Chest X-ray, AP view. Patient: 39 years old, sex F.
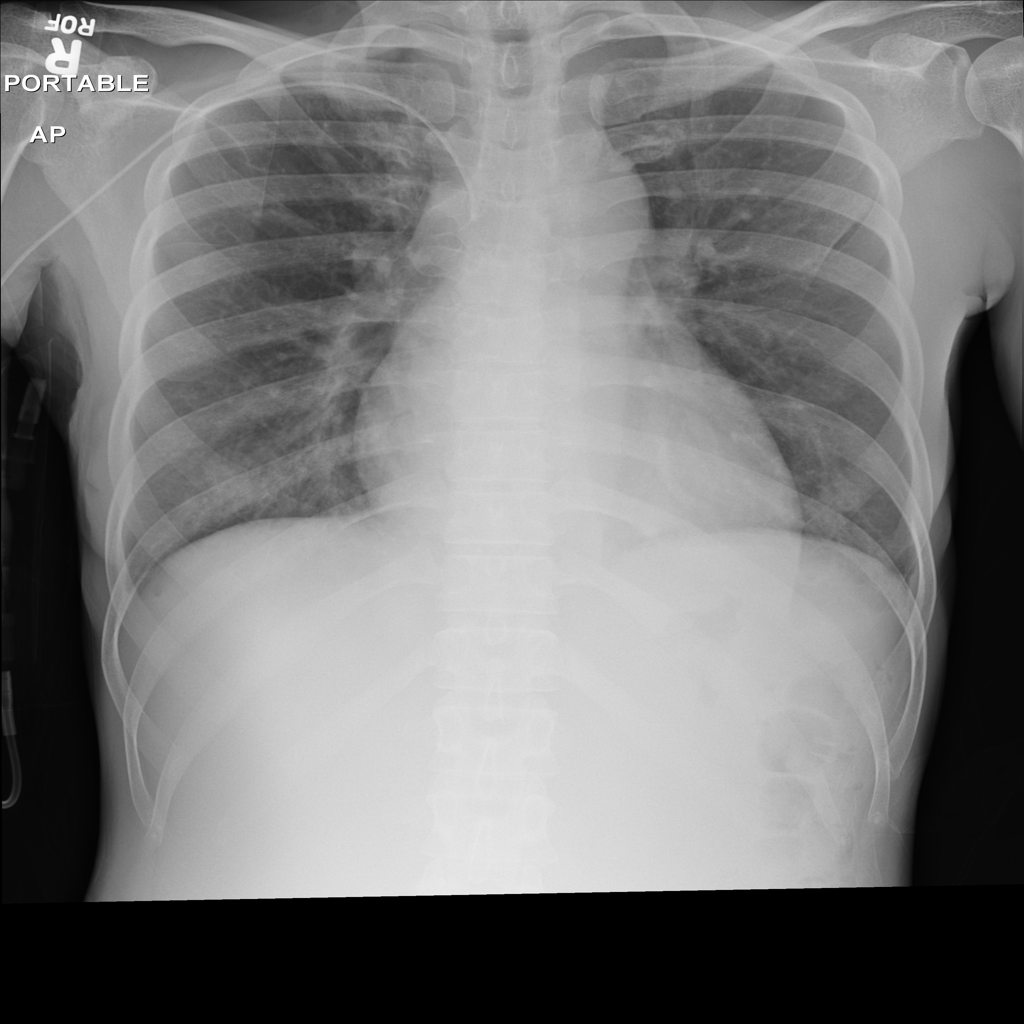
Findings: No Finding